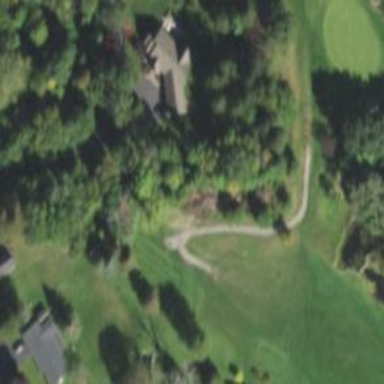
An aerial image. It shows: Path for both roads and golfers.